Question: I have set up a class in a second file which is in the same package as the main but for some reason I am unable to call it without it giving a "'cannot find symbol error'" even though I'm sure everything is ok. This is a basic file I tried and it replicated exactly the same but im not sure if its my code or netbeans.
'''
package filesystem;
public class FileSystem {
public static void main(String[] args) {
FileMethods(Hello);
}
}
'''
and the other class
'''
package filesystem;
public class FileMethods {
public void FileMethods(String myString){
System.out.println(myString);
}
}
'''
This is the error i get next to the line
!
thanks for any help
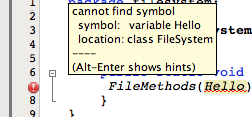
Answer: Maybe something like this:
'''
new FileMethods("Hello");
'''
You cannot call a constructor directly without creating a new object.